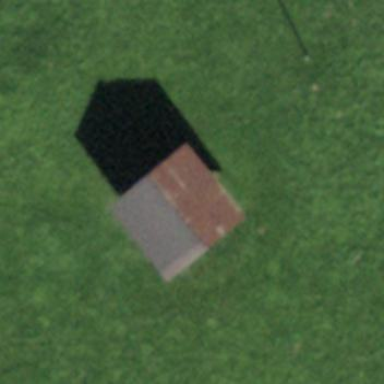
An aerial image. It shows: Barn.